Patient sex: F
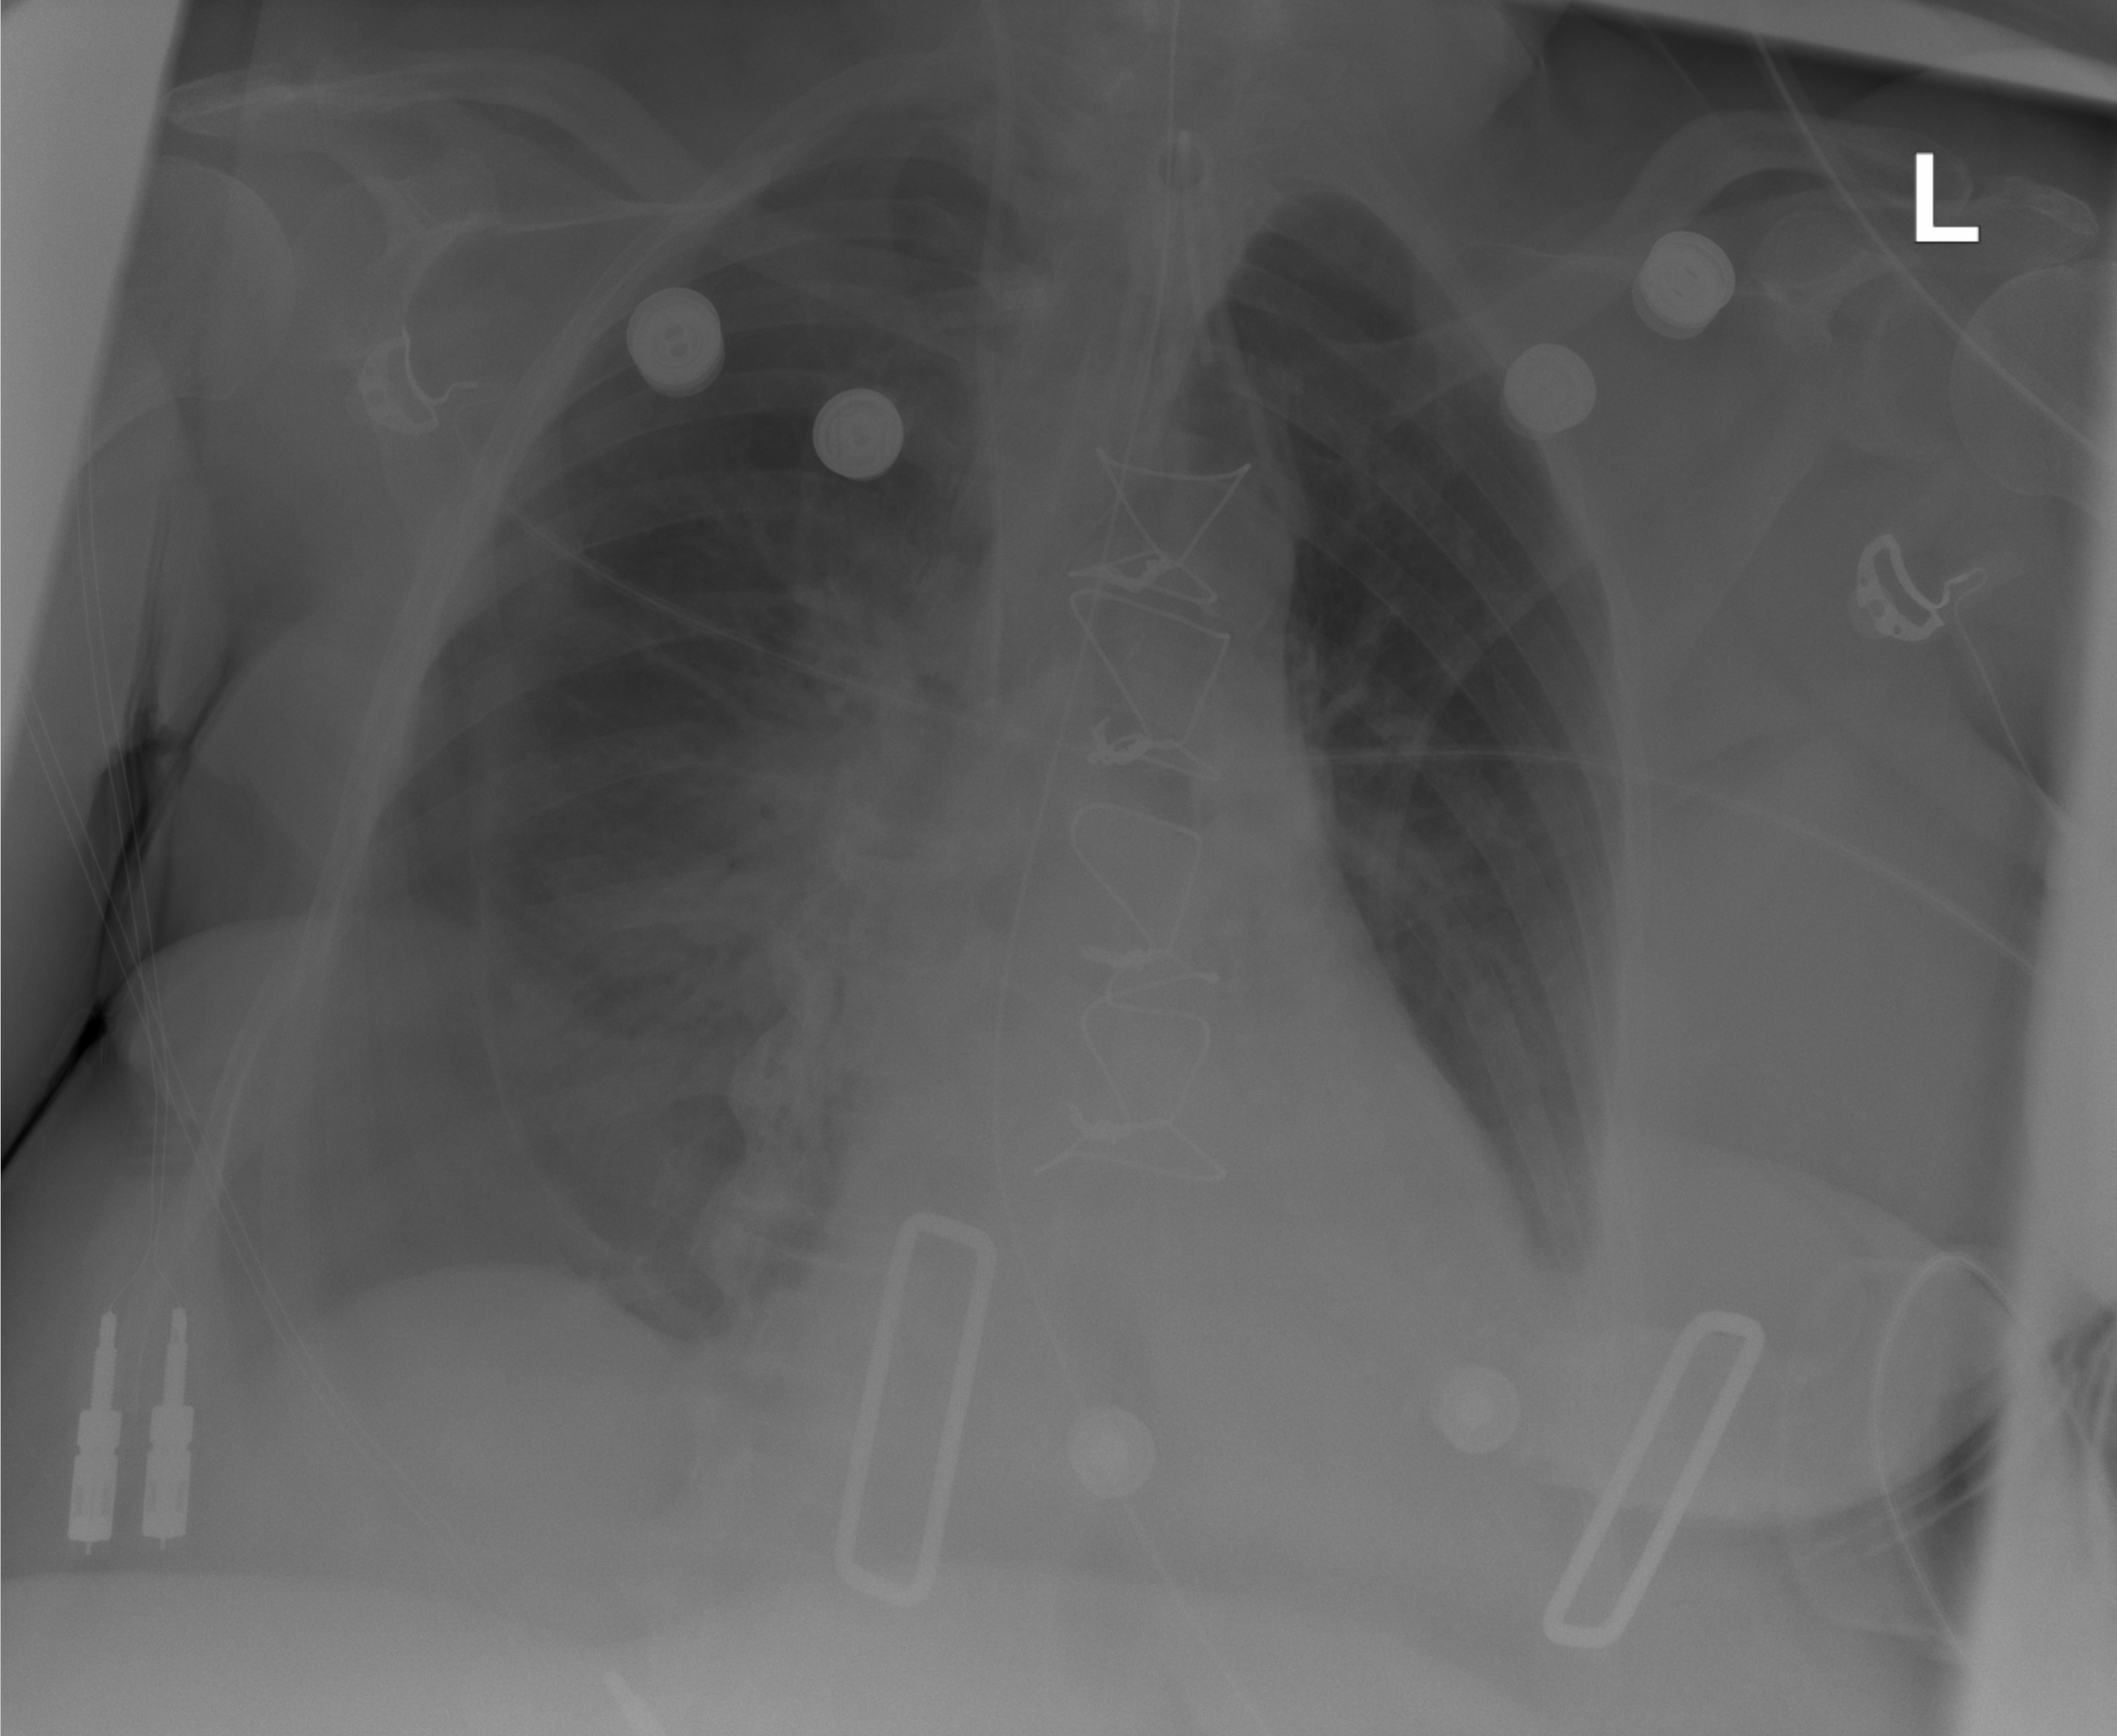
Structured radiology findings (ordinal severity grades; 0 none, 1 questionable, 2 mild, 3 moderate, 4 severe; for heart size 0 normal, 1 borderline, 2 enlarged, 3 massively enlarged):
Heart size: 2
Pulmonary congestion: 1
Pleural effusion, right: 2
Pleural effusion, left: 2
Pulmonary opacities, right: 0
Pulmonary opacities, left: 2
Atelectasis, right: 2
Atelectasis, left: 2